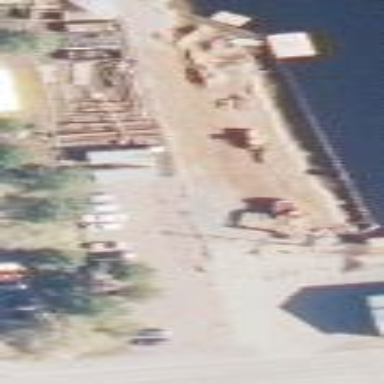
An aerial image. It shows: Boatyard located near waterway.